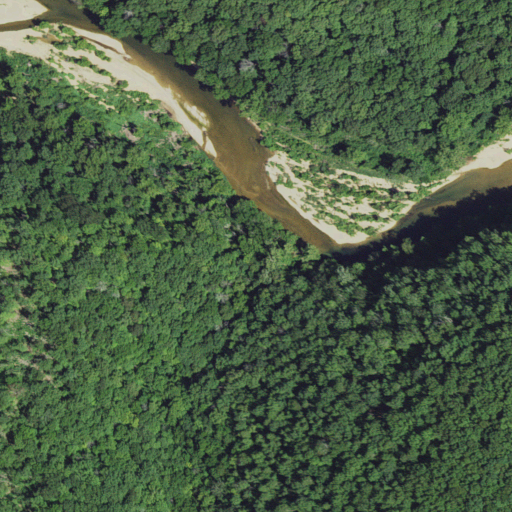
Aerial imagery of valley in Missouri named Dark Hollow containing deciduous forest, woody wetlands, mixed forest, open water, grassland, open development, and barren land